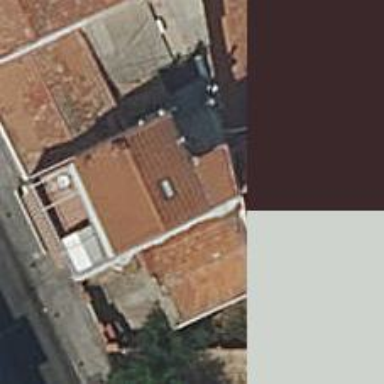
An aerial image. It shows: Restaurant.